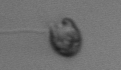
Label: flagellate_morphotype1